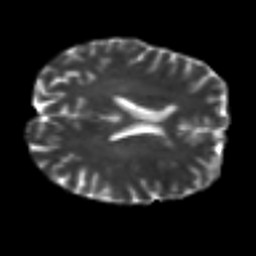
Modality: T2w
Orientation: axial
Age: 31
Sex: female
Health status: healthy
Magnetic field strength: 3 T
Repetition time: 7 s
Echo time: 0.0926 s